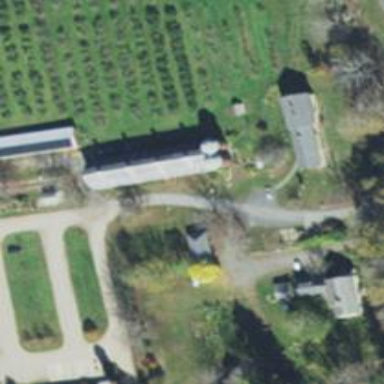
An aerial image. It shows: Farm.